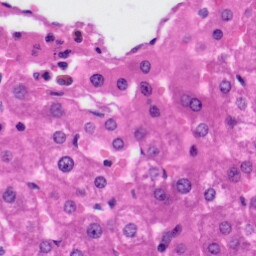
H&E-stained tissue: Liver